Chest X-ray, AP view. Patient: 40 years old, sex M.
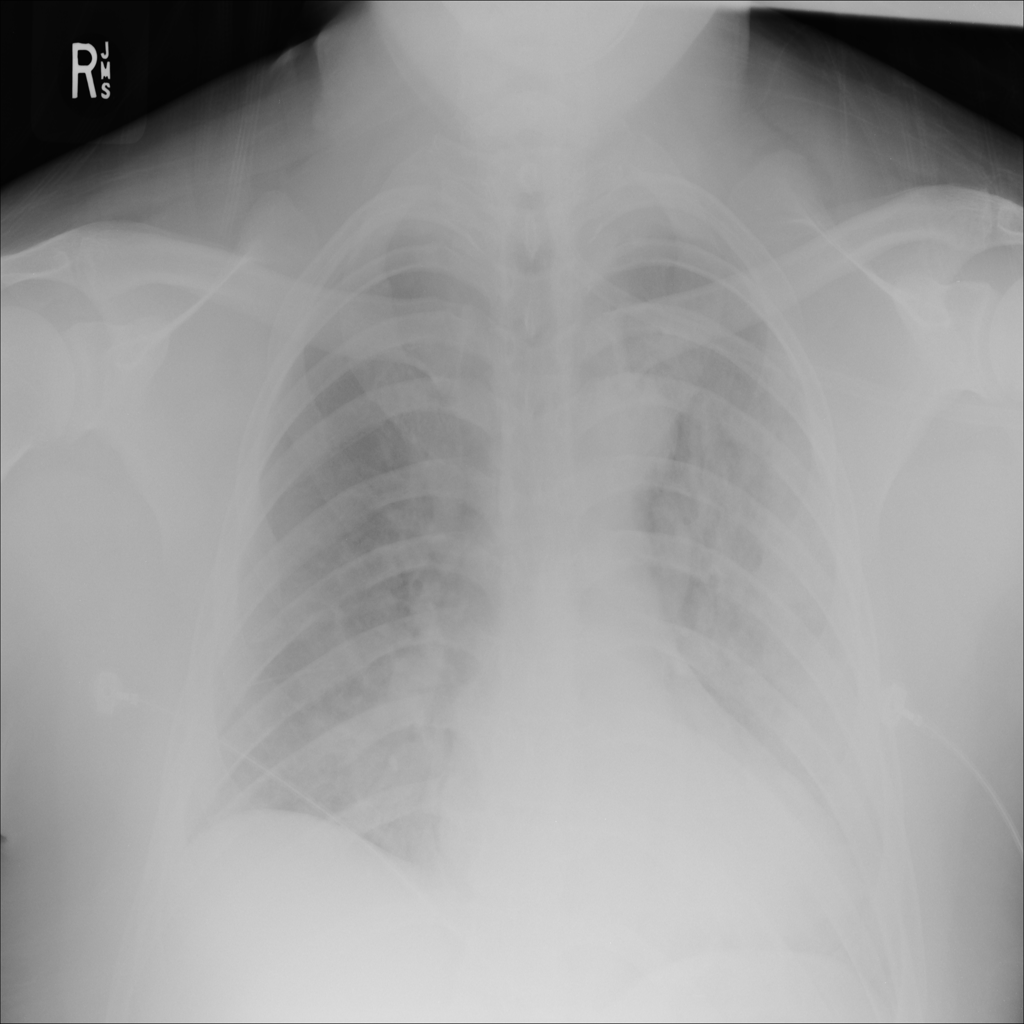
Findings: Consolidation, Infiltration